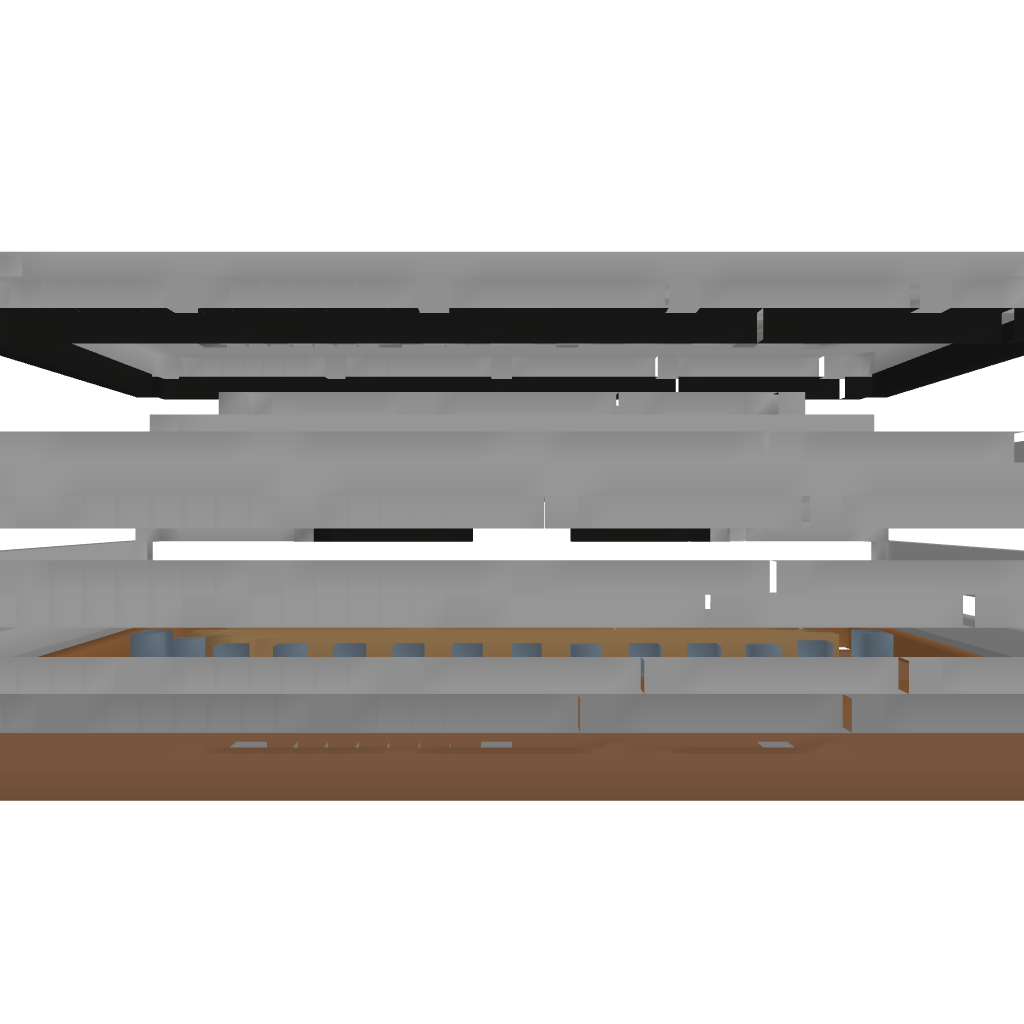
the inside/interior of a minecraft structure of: Mapex Manor